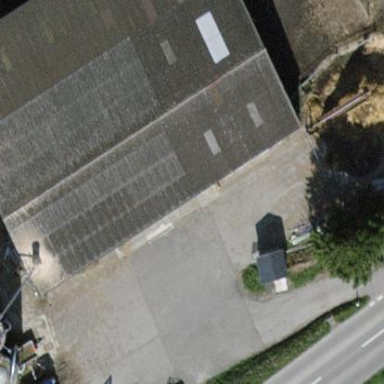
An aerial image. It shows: Farmyard area.